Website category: book
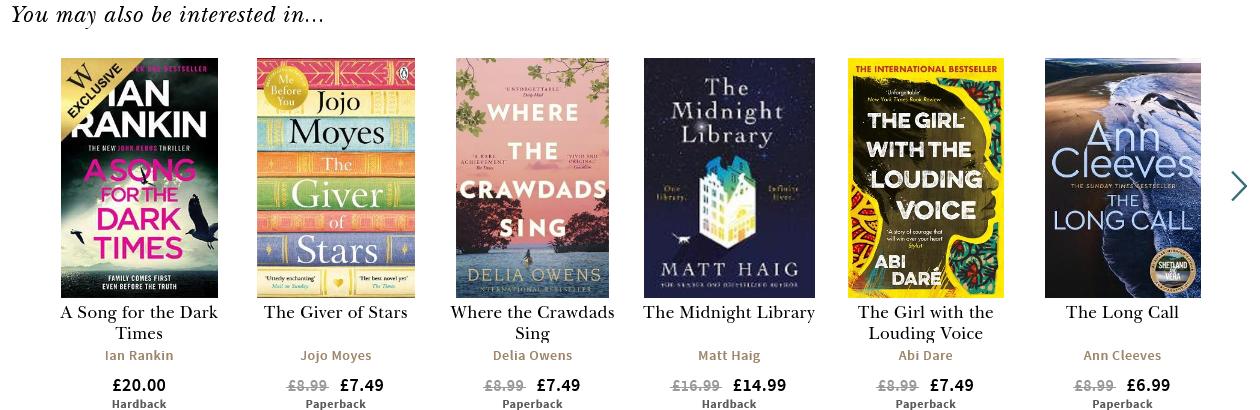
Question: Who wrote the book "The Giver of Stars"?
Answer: Jojo Moyes

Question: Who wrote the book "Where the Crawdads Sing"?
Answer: Delia Owens

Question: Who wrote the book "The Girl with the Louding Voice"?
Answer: Abi Dare

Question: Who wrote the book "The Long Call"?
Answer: Ann Cleeves

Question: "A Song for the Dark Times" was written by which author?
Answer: Ian Rankin

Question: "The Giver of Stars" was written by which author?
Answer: Jojo Moyes

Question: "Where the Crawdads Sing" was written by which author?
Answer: Delia Owens

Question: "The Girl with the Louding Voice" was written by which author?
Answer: Abi Dare

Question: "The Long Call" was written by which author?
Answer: Ann Cleeves

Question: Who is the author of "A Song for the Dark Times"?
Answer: Ian Rankin

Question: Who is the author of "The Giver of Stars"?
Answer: Jojo Moyes

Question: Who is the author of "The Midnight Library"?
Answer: Matt Haig

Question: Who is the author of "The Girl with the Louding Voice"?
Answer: Abi Dare

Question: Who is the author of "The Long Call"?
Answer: Ann Cleeves

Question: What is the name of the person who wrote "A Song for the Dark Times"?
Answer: Ian Rankin

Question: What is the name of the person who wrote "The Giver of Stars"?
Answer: Jojo Moyes

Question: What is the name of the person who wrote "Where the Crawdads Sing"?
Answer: Delia Owens

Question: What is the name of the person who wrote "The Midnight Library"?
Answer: Matt Haig

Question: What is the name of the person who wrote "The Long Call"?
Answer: Ann Cleeves

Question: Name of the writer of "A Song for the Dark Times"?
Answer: Ian Rankin

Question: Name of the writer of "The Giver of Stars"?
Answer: Jojo Moyes

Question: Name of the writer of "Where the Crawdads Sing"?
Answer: Delia Owens

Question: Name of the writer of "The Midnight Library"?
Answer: Matt Haig

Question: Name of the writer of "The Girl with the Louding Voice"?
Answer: Abi Dare

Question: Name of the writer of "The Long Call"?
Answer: Ann Cleeves

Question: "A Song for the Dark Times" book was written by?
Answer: Ian Rankin

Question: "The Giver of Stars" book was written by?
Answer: Jojo Moyes

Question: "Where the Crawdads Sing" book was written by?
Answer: Delia Owens

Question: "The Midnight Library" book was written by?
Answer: Matt Haig

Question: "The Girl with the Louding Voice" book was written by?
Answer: Abi Dare

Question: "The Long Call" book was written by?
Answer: Ann Cleeves

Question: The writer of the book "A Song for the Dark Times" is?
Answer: Ian Rankin

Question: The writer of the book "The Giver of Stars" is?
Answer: Jojo Moyes

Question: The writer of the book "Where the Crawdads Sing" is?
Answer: Delia Owens

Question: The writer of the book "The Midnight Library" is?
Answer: Matt Haig

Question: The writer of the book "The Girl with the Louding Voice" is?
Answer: Abi Dare

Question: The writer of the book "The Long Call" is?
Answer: Ann Cleeves

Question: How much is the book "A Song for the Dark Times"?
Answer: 20.00

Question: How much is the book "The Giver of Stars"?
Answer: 7.49

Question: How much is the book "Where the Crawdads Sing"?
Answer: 7.49

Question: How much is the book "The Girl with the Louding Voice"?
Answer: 7.49

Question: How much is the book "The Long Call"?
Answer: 6.99

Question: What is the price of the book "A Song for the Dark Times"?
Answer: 20.00

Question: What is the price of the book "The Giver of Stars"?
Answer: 7.49

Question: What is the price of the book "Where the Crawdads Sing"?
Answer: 7.49

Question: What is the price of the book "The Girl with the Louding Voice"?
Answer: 7.49

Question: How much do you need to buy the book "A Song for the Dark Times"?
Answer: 20.00

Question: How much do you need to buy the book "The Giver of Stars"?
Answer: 7.49

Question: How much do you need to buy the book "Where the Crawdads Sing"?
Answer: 7.49

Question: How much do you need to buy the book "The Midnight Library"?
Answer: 14.99

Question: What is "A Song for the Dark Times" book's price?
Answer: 20.00

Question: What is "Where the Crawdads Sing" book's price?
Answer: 7.49

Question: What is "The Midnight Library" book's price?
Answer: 14.99

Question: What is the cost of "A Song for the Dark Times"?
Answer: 20.00

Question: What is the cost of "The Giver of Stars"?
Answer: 7.49

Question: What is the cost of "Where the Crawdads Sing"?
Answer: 7.49

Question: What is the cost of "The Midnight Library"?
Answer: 14.99

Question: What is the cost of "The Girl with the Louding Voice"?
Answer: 7.49

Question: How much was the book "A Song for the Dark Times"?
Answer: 20.00

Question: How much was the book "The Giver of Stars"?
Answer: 7.49

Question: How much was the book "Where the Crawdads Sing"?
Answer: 7.49

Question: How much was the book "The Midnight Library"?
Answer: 14.99

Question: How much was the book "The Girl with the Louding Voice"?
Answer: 7.49

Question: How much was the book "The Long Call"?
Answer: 6.99